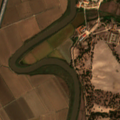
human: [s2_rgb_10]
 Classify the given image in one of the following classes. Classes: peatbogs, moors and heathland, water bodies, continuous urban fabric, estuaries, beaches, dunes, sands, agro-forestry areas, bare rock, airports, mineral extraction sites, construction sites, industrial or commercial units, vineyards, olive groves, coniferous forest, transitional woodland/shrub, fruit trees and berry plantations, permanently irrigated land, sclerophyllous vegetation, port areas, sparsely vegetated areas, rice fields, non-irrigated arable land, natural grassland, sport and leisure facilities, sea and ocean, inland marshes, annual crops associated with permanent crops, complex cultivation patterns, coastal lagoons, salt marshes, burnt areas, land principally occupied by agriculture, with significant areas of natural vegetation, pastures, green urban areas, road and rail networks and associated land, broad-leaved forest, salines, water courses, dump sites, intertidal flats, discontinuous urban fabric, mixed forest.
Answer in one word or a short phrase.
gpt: non-irrigated arable land, rice fields, agro-forestry areas